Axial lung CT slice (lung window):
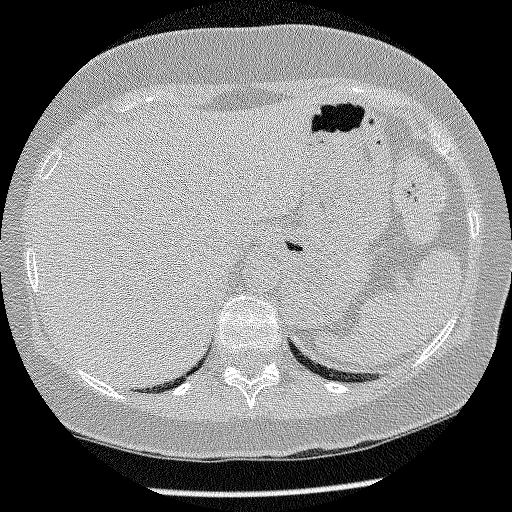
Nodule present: no